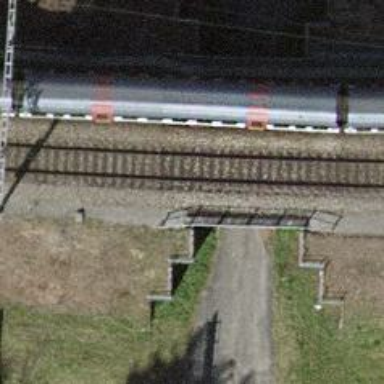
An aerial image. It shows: Tunnel footway.